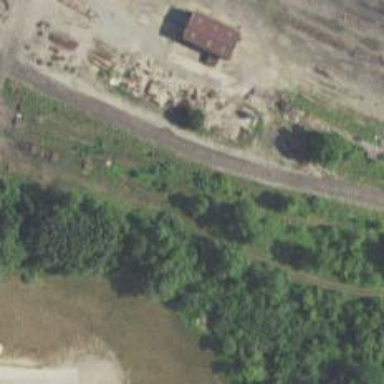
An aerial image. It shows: Railway siding for service.